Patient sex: M
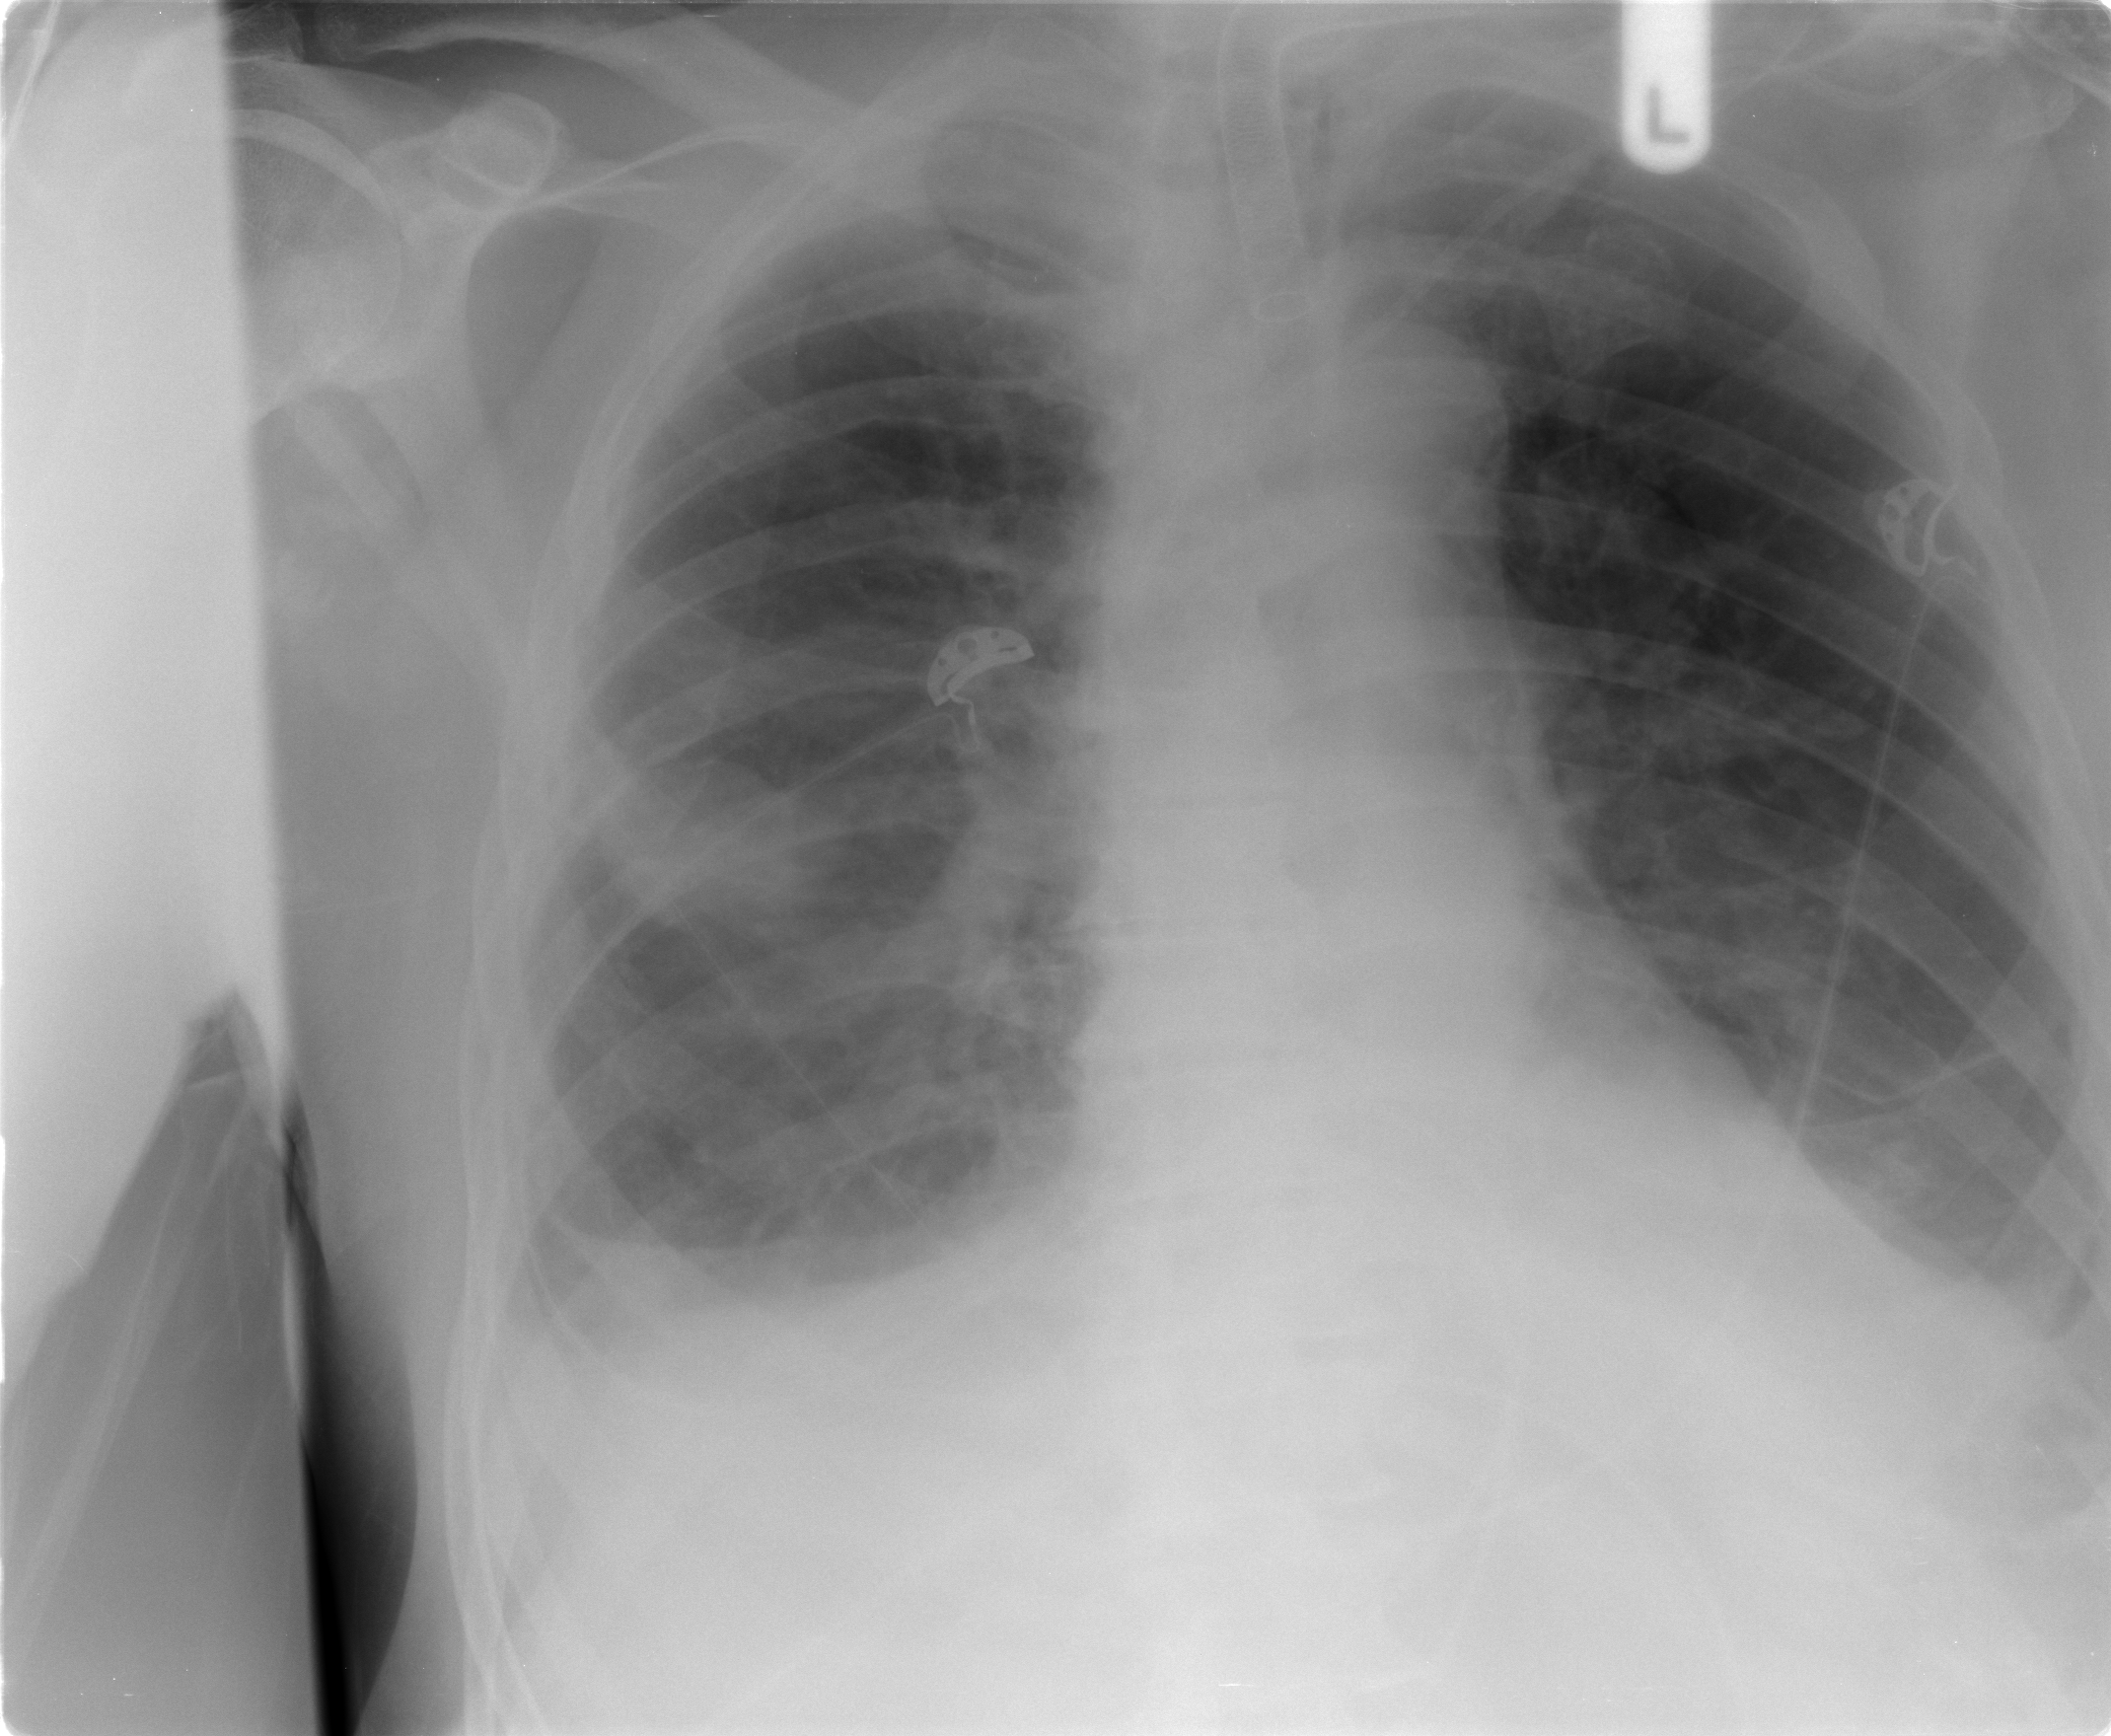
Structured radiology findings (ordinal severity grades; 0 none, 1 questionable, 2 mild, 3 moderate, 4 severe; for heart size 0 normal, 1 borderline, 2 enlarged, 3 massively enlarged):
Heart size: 0
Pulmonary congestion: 0
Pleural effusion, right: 2
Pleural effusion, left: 2
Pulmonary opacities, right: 0
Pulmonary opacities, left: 0
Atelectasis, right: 2
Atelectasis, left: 2